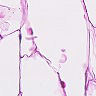
Metastatic tissue present: no